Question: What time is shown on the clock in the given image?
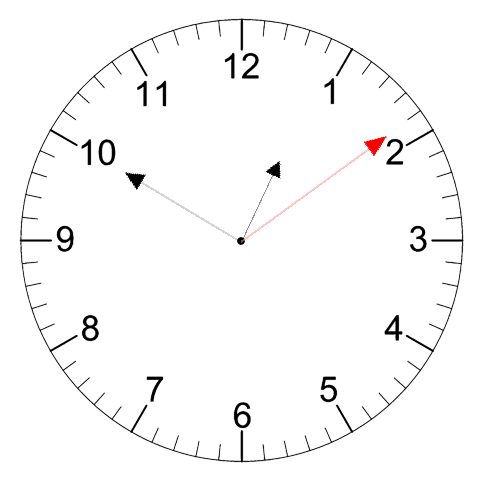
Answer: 12:50:09